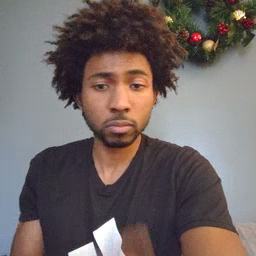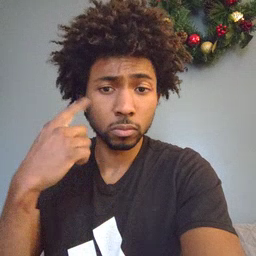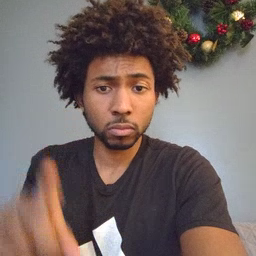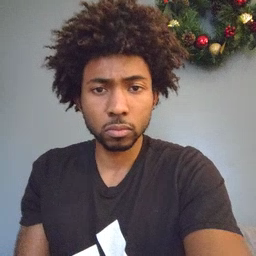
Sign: for